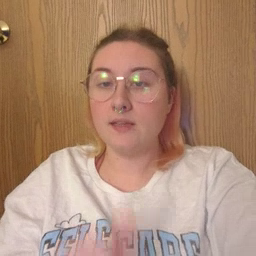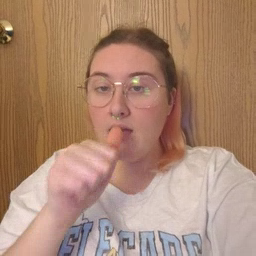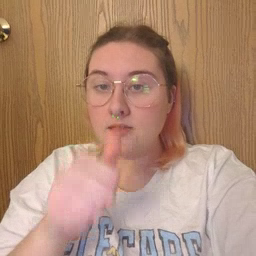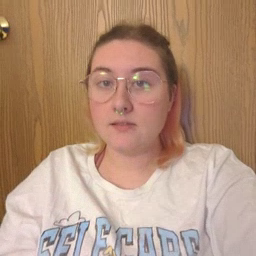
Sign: nuts